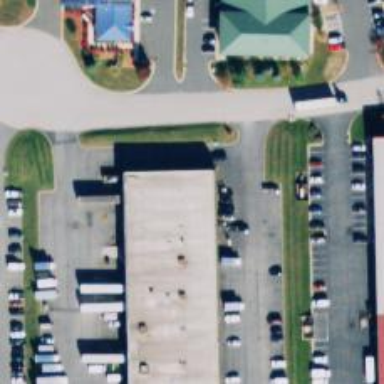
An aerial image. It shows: Recycling center located in building.